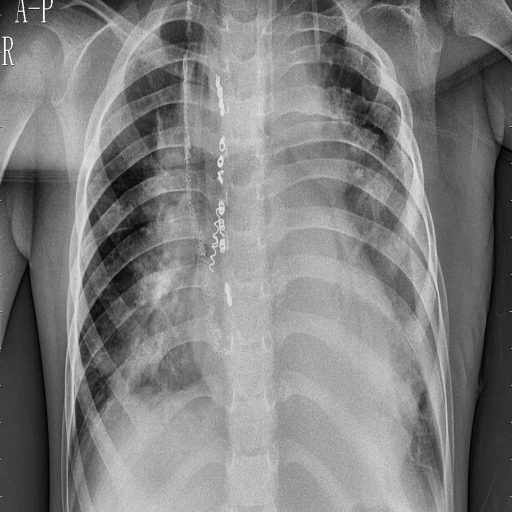
Finding: PNEUMONIA